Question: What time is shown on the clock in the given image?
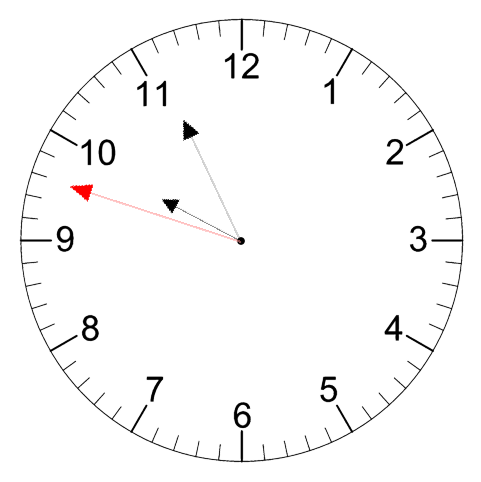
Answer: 09:55:48